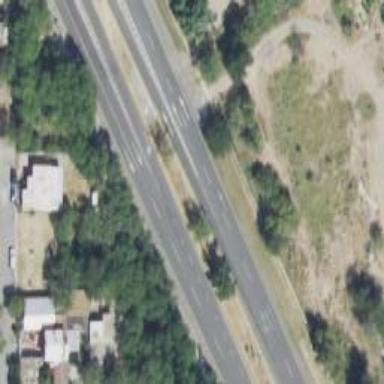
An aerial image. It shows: Trunk link highway.